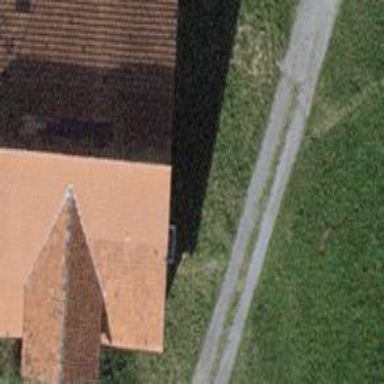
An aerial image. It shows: Gabled roof on farm auxiliary building.